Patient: sex M, age 52
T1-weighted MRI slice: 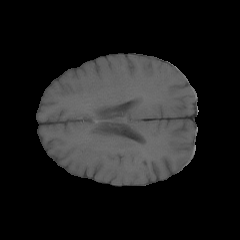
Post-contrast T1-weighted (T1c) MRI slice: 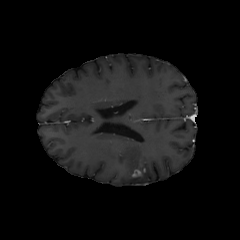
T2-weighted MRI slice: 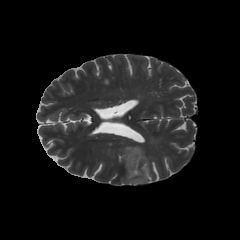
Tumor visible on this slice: yes
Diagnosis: Astrocytoma, IDH-mutant
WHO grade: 3